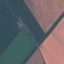
Land use / land cover class: AnnualCrop